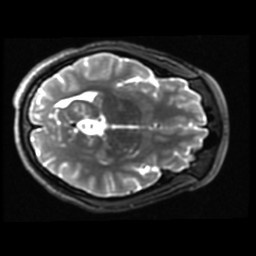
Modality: T2w
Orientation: axial
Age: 20
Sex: male
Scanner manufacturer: ge
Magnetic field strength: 3 T
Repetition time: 8.947 s
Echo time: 0.09798 s